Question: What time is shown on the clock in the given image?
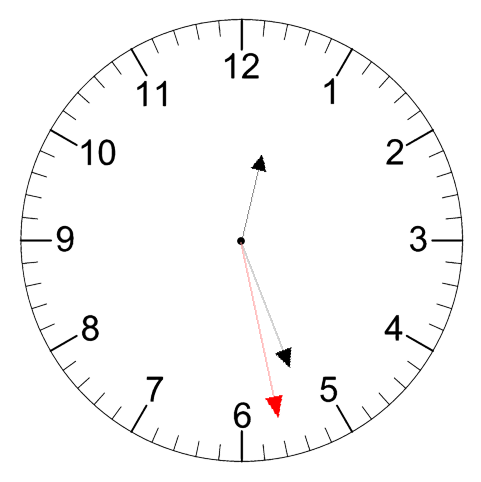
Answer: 12:26:28